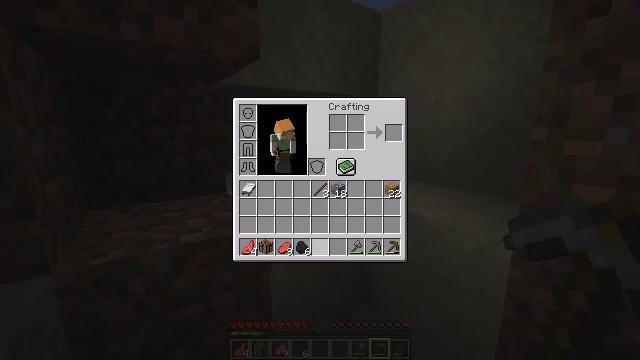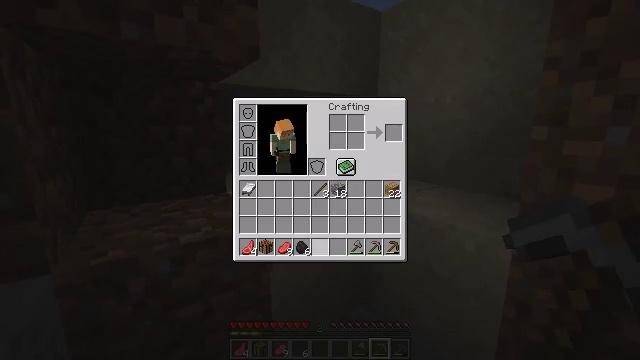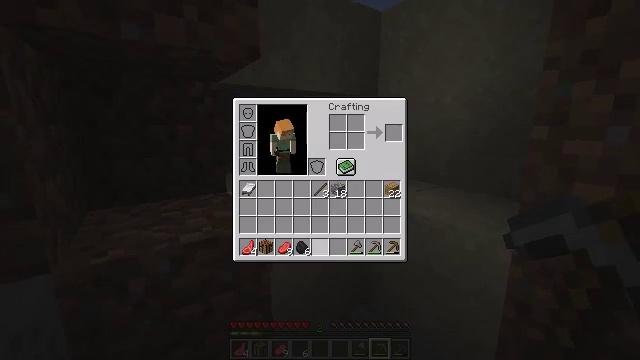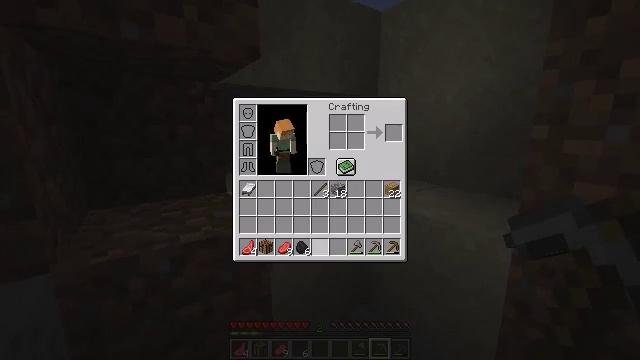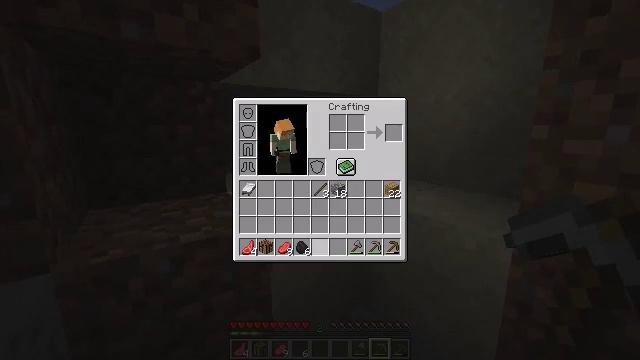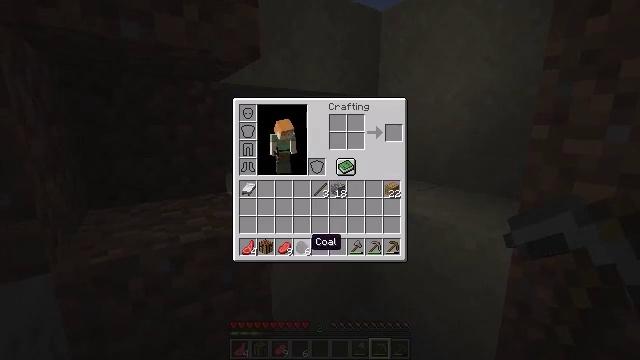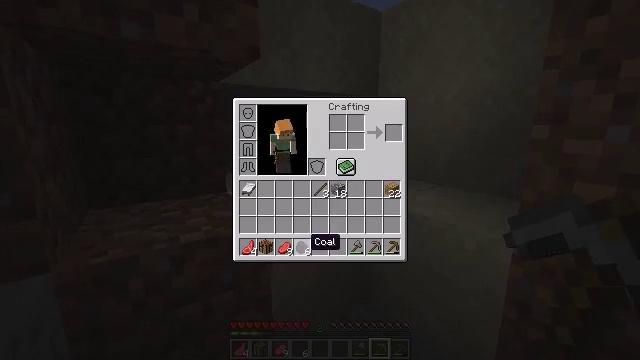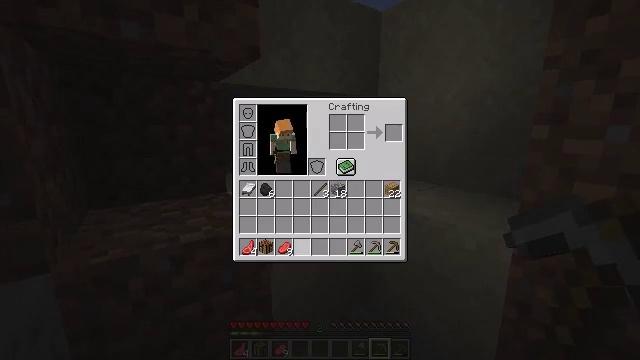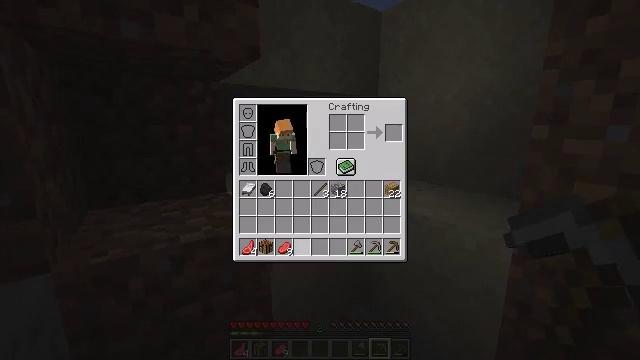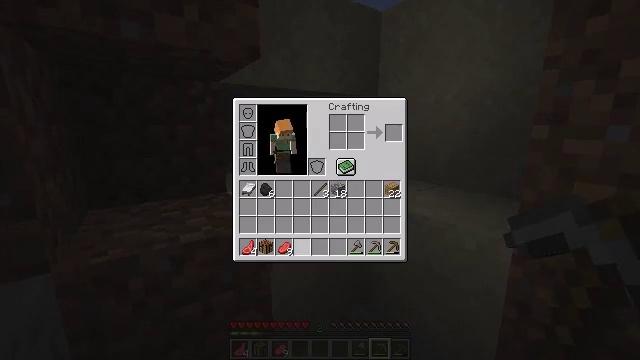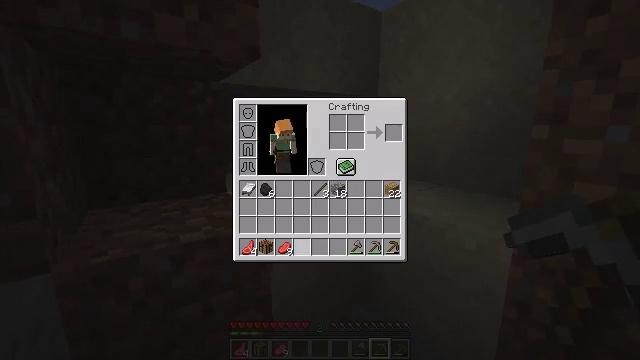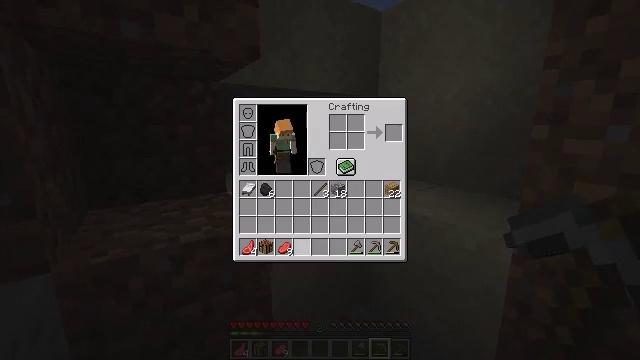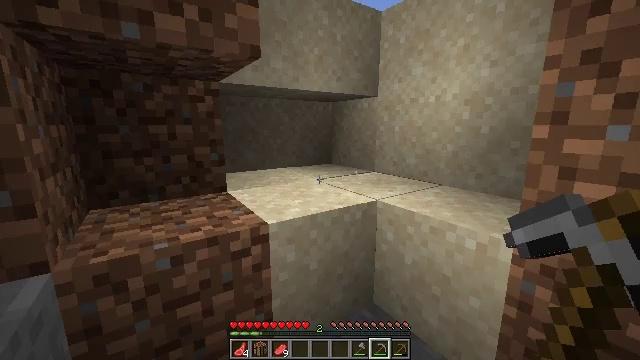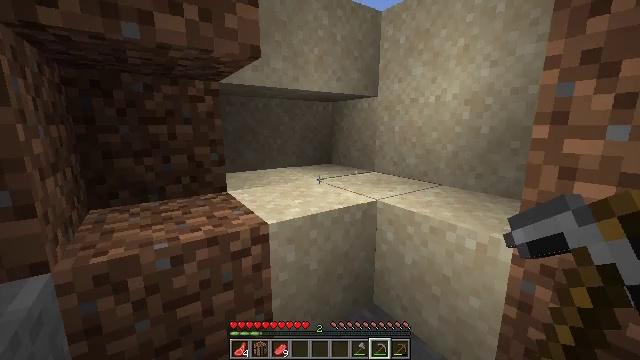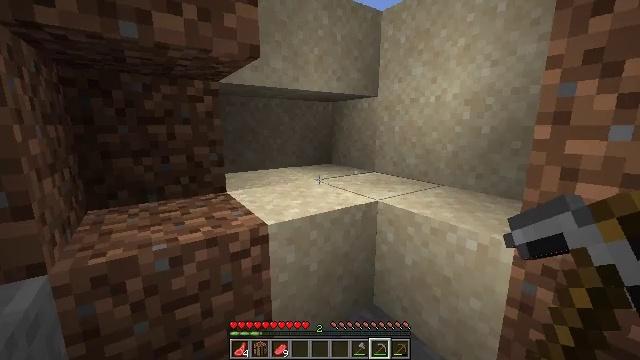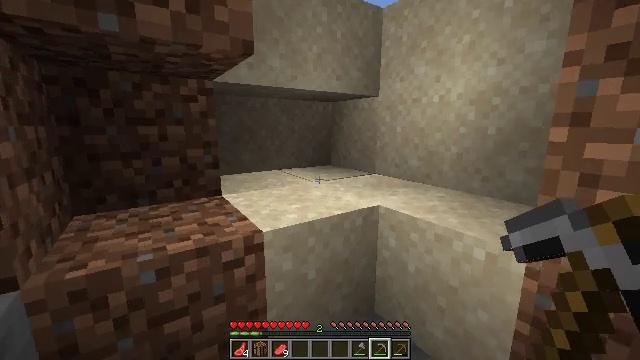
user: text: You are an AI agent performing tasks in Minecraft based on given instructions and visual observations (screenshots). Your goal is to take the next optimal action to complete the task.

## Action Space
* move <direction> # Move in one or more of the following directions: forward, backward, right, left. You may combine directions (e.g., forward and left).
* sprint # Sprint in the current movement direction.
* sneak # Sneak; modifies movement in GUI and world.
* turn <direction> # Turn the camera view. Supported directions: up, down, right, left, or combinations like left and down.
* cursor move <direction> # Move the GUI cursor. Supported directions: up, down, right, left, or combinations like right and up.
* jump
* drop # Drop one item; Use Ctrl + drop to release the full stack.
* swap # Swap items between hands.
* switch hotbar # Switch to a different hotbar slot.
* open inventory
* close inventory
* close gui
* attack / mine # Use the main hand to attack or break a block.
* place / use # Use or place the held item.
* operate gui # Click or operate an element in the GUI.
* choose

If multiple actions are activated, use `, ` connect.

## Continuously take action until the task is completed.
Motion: motion action
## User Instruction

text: Attack the ground to gather sand.
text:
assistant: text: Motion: sneak
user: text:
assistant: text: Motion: sneak
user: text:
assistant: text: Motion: sneak
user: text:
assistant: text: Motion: sneak
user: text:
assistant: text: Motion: sneak, cursor move left
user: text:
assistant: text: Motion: sneak
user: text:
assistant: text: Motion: sneak, operate gui
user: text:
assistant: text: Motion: sneak, operate gui
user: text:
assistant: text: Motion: sneak, operate gui
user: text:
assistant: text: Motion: sneak
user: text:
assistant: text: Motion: sneak
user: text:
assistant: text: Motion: close inventory
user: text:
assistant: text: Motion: close inventory
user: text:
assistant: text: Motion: move forward, close inventory
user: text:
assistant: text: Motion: move forward, close inventory
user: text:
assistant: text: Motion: move forward
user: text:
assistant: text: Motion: move forward
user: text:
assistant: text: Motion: move forward, turn right and up
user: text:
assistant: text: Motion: move forward, turn right and up
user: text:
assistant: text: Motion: move forward, turn right and up
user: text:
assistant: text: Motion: move forward, turn right and up, jump
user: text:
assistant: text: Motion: move forward, turn right and up, jump
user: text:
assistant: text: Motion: move forward, turn up, jump
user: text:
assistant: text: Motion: move forward, jump
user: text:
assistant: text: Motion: move forward, jump
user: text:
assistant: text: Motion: move forward
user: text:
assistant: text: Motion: move forward, turn down
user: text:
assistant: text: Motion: move forward, turn left and down
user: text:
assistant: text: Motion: move forward and move right, turn left and down
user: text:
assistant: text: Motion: move forward and move right, turn left and down